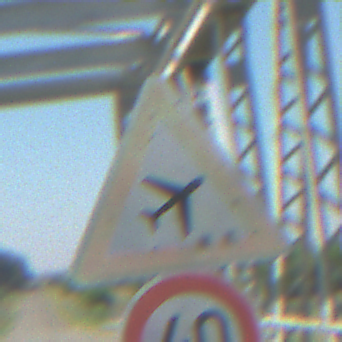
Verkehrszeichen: FlugbetriebLinks
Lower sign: Geschwindigkeit40
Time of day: MorningAfternoon
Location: Outdoor (Special)
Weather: Clear
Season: NotSpecified
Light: Natural